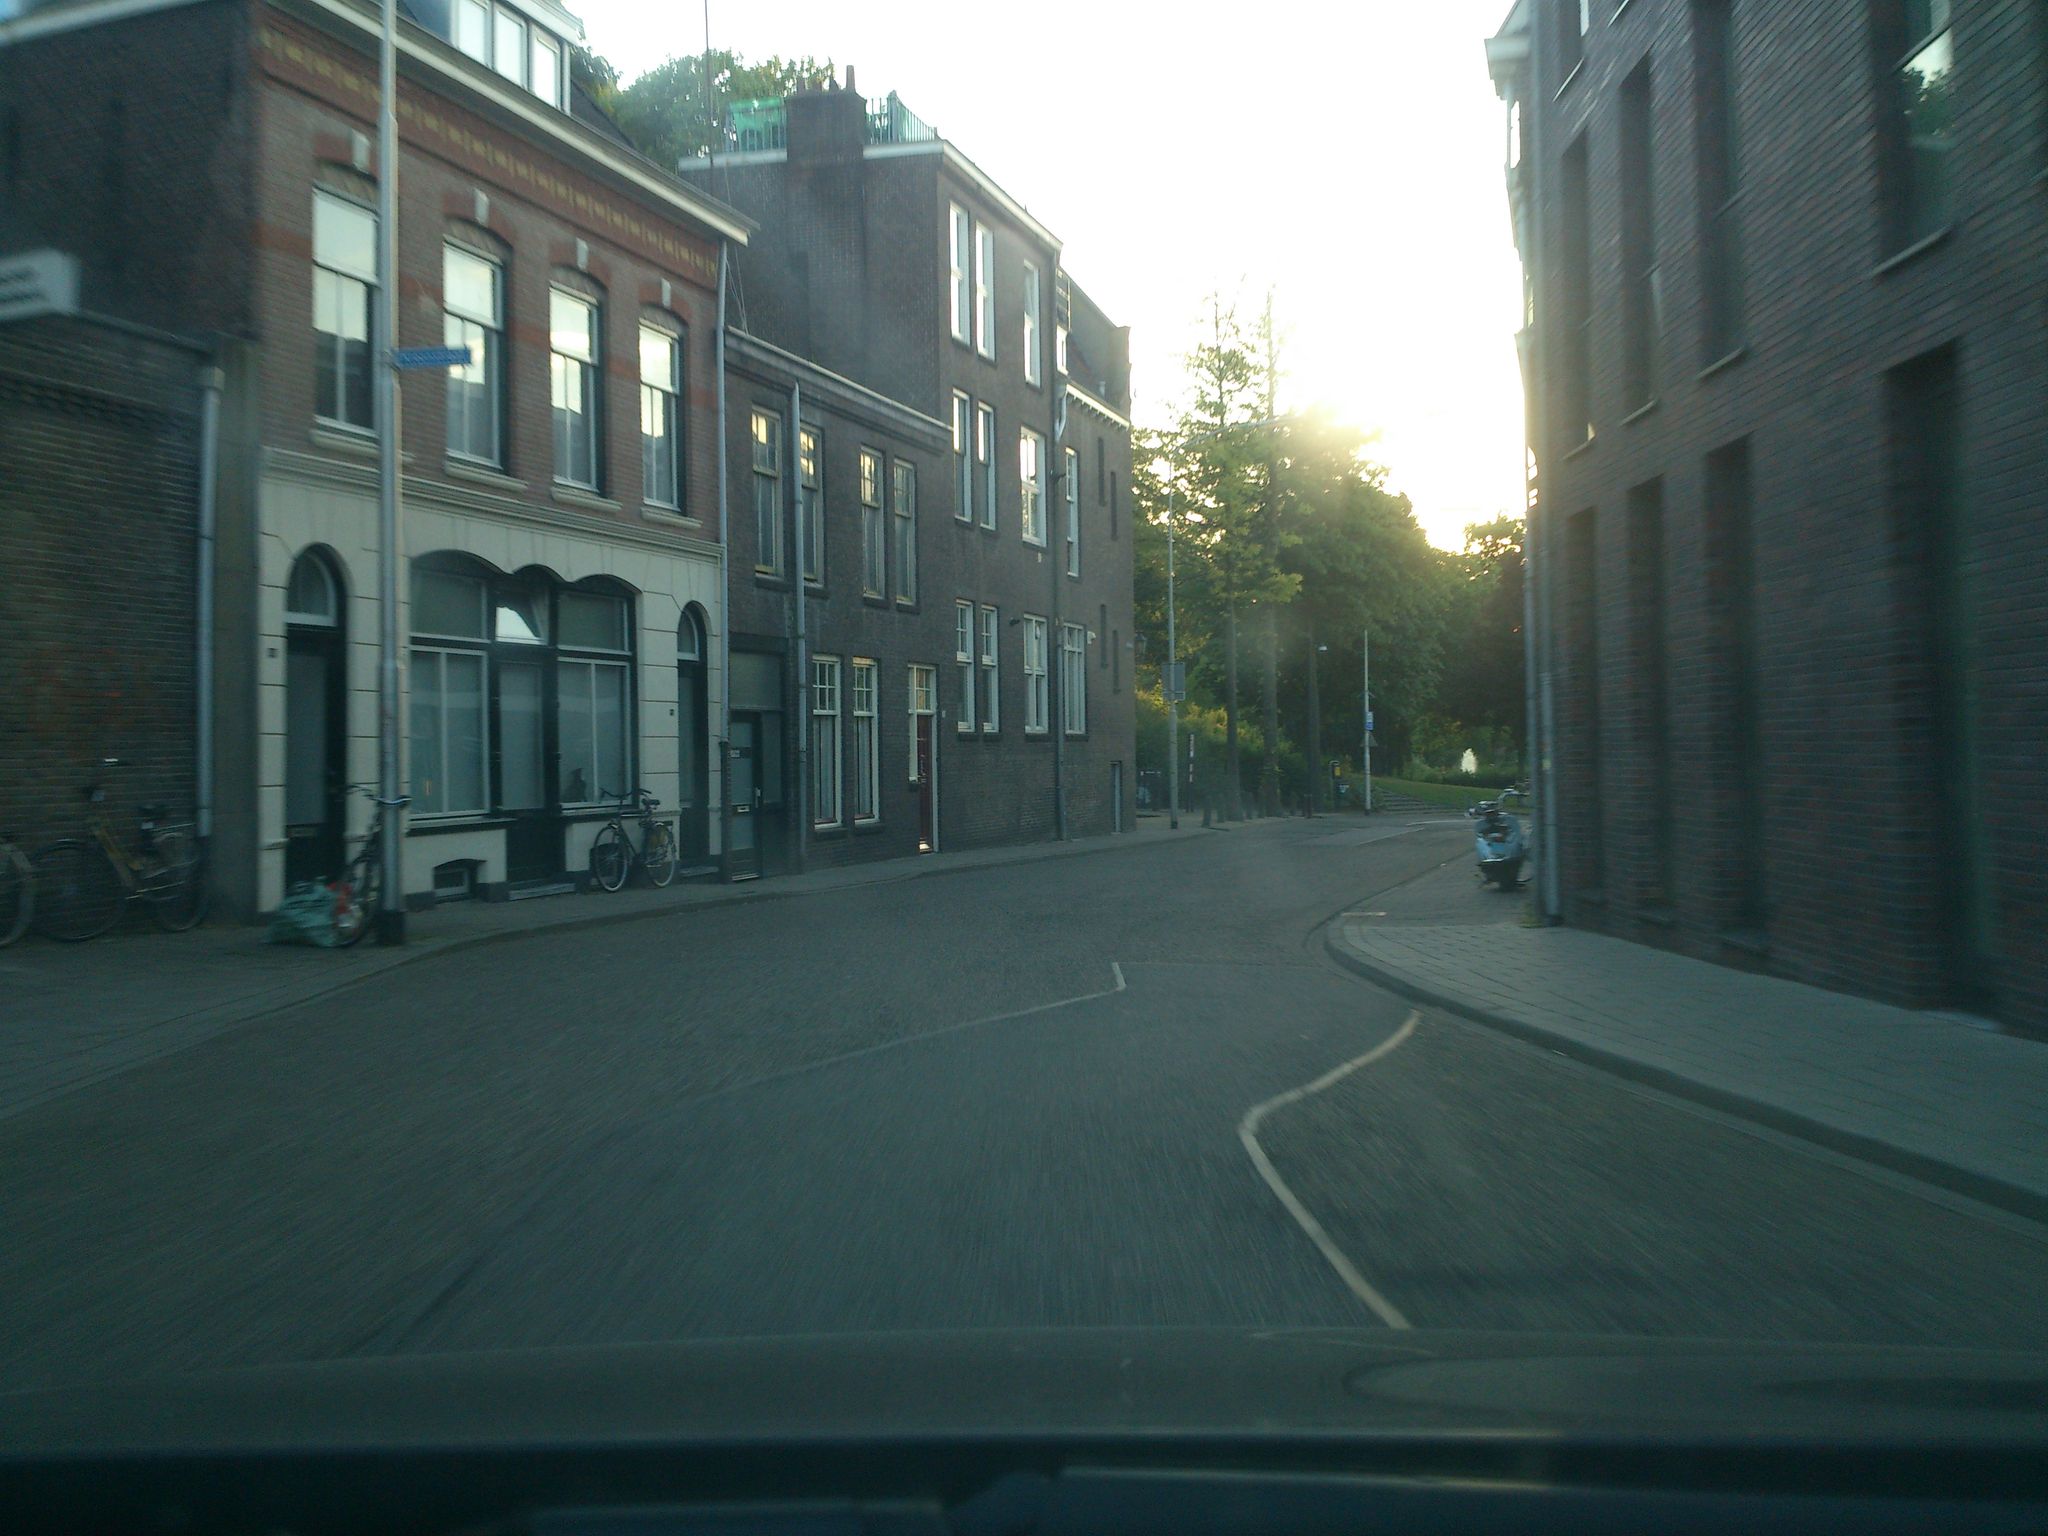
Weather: clear
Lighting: day
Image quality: slightly poor
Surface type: railway
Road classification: pedestrian, residential, service
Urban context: urban centre
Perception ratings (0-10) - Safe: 4.48, Lively: 4.79, Beautiful: 4.28, Boring: 6.53, Depressing: 0.39, Wealthy: 4.01